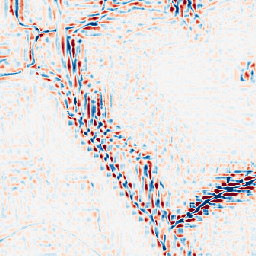
Category: wavelet
Decomposition family: wavelet_reverse_biorthogonal
Decomposition parameters: wavelet: rbio3.5
level: 3
Upsampling method: quartic
Upsampling parameters: scale: 2
Upsampling scale: 2